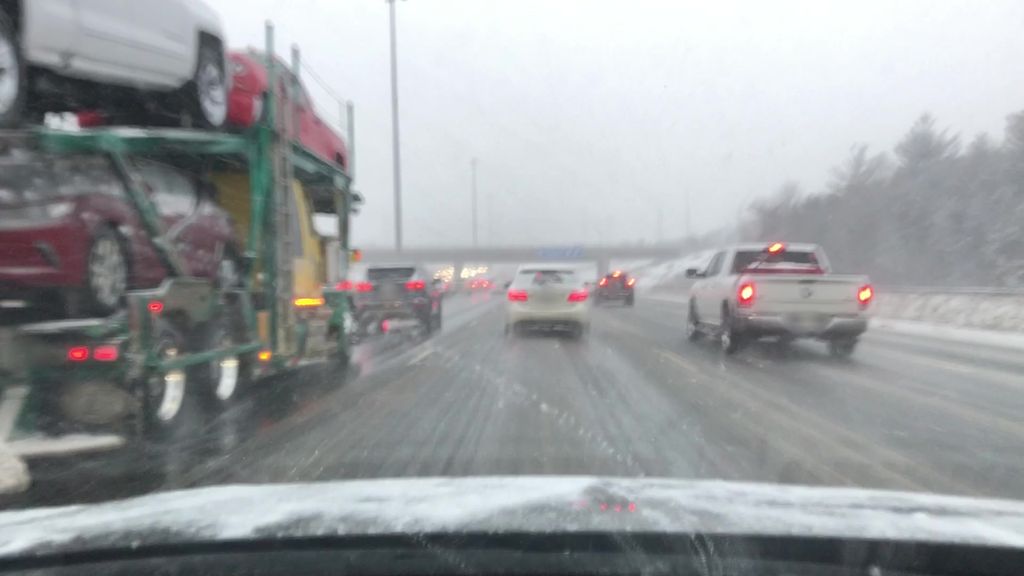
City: toronto